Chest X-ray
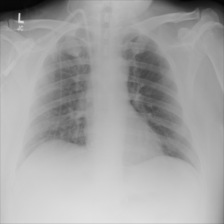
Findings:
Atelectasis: negative
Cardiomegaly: negative
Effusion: negative
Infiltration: negative
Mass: negative
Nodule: negative
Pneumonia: negative
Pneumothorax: negative
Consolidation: negative
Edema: negative
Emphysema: negative
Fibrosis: negative
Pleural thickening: negative
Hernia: negative